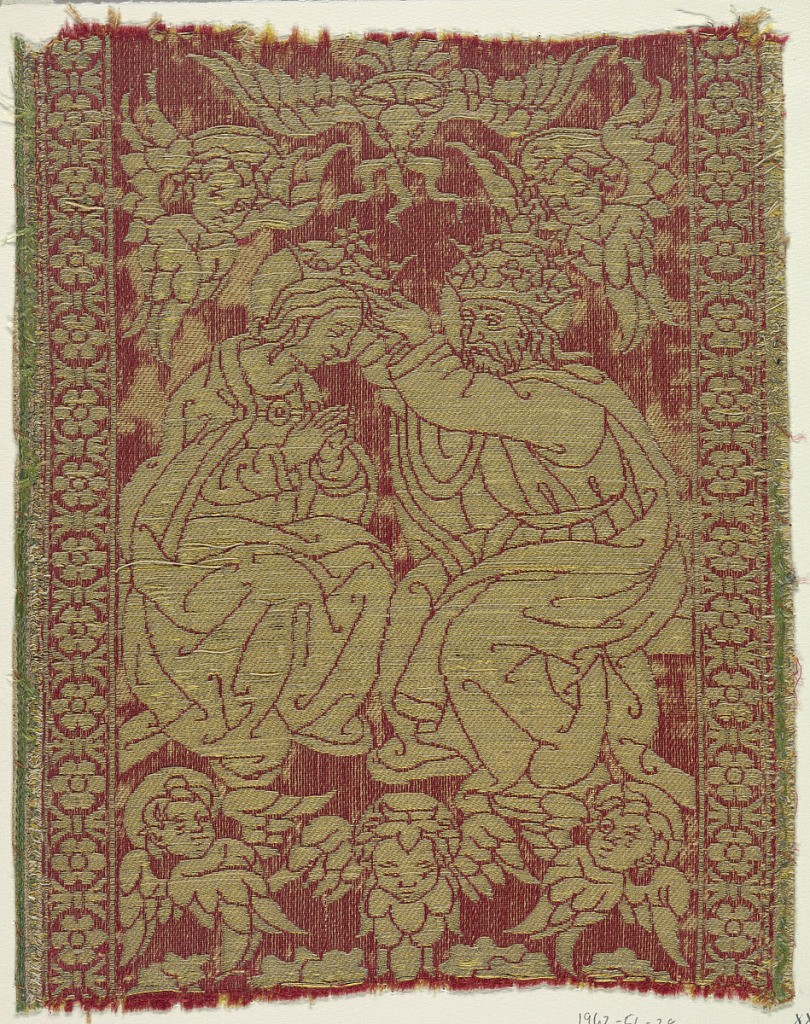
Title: Orphrey
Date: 15th–16th century
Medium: linen, silk, metallic thread Technique: woven
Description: Orphrey in a design of the crowning of the Virgin in red and gold.